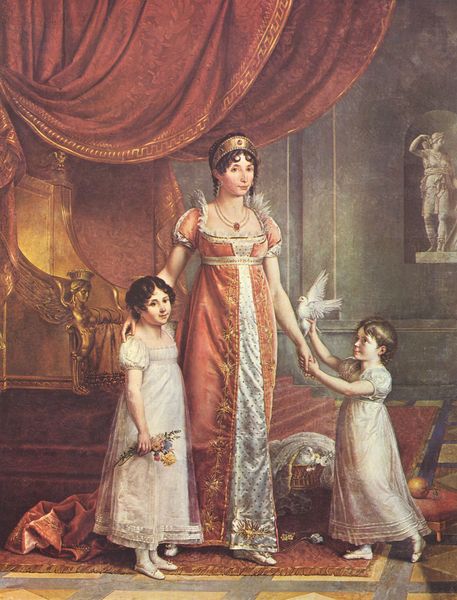
Titel: Porträt der Königin Julia Bonaparte mit ihren Töchtern
Künstler: Jean-Baptiste Wicar
Standort: Napoli
Institution: Galleria Nazionale di Capodimonte
Schlagwörter: flügel, gemälde, hand, vogel, weiß, frauen, gelb, menschen, mädchen, blume, blumen, frankreich, frau, kleid, kleider, marmor, mund, nase, orange, raum, schmuck, schwarz, stuhl, zimmer, dame, gürtel, rosen, rot, tier, tiere, malerei, teppich, jung, wand, arme, augen, blicke, halten, kragen, mensch, samt, stehen, taube, bildnis, innenraum, portrait, porträt, vorhang, öl, vögel, boden, figur, gewand, gold, haare, reich, sessel, stehend, stoff, adel, familie, kind, klassizismus, mutter, saum, spitzen, tochter, diadem, haarreif, krone, lippen, locken, perlen, scheitel, schön, seide, kinder, skulptur, statue, luise, apfel, lächeln, schleppe, taille, halsband, schuhe, kette, farbe, hof, hocker, rand, saal, treppe, treppen, architecture, chair, crown, curtain, curtains, kissen, könig, napoleon, ornate, palace, red, stairs, steps, stool, thron, throne, velvet, white, women, black, bordüre, carpet, dress, dresses, formal, france, girls, golden, grey, hair, interior, lady, painting, vorhänge, wall, weiblich, woman, yellow, bed, bedroom, bett, flowers, gown, korb, rug, tapestry, two, strauss, brown, floor, stufe, stufen, plastik, edel, stehende, halskette, blumenstrauss, französin, nische, antike, porträts, tauben, kugel, trohn, tron, brokat, damast, anhänger, flower, apple, classical, fruit, background, girl, head, reif, baldachin, baroque, child, costume, drapes, noble, prince, herrscherin, königin, volant, gerafft, teppicht, empire, prunk, david, josefine, josephine, klassik, töchter, fabric, mother, silk, bird, french, girodet, bouquet, curls, necklace, taft, smile, sculpture, wings, kaiserin, ingres, himmelbett, children, mäander, drape, drapery, happy, love, marble, satin, vorleger, fussbank, empress, royal, basket, arms, clothes, pose, family, historical, history, renaissance, dot, shoe, shoes, geometric, restauration, luxus, animal, cloth, dove, pidgeon, pigeon, rose, collier, classicism, doves, figure, gowns, elegant, peace, reichsapfel, kids, neoclassical, dauphine, humans, rich, clothing, son, neoclassicism, standing, textile, royalty, ball, canopy, swag, sleeves, tiles, daughter, family portrait, sphinx, frankzösisch, niche, tile, blumenstraß, seise, grand, artemis, bedroom scene, cdcrown, crutain, daughters, diana, empire gown, eugenie, figur in der wand, frankreuch, frau mit töchtern, königin luise, monarchy, napoleonic, noblity, phinx, princess, princesses, queen, rose in der hand, royal family, samtener vorhang, sculture, seidener stoff, skulpturennische, store, taube in der hand, thone, thtone, thtonsessel, european, egypt, power, frau mädchen, kleid taube 2 kinder reiche frau thronsaal, ota, domestic, girs, ress, curatin, ringlets, empire line, velve, representational, yelow, princesss, stature, empress josephine, jospehine, adelige, grils, regency, fliwers, red curtain, dove.shoes, crwon, neoklassizismus, höfisch, musselin, posh, childremn, white dove, boquet, 의자, pating, asture, mother's love, 꽃, 세명의 여자, 귀족, 비둘기, 아이, 엄마?, 조각상, 카펫, 커튼, 황금, 사과, 옷가지, 궁궐